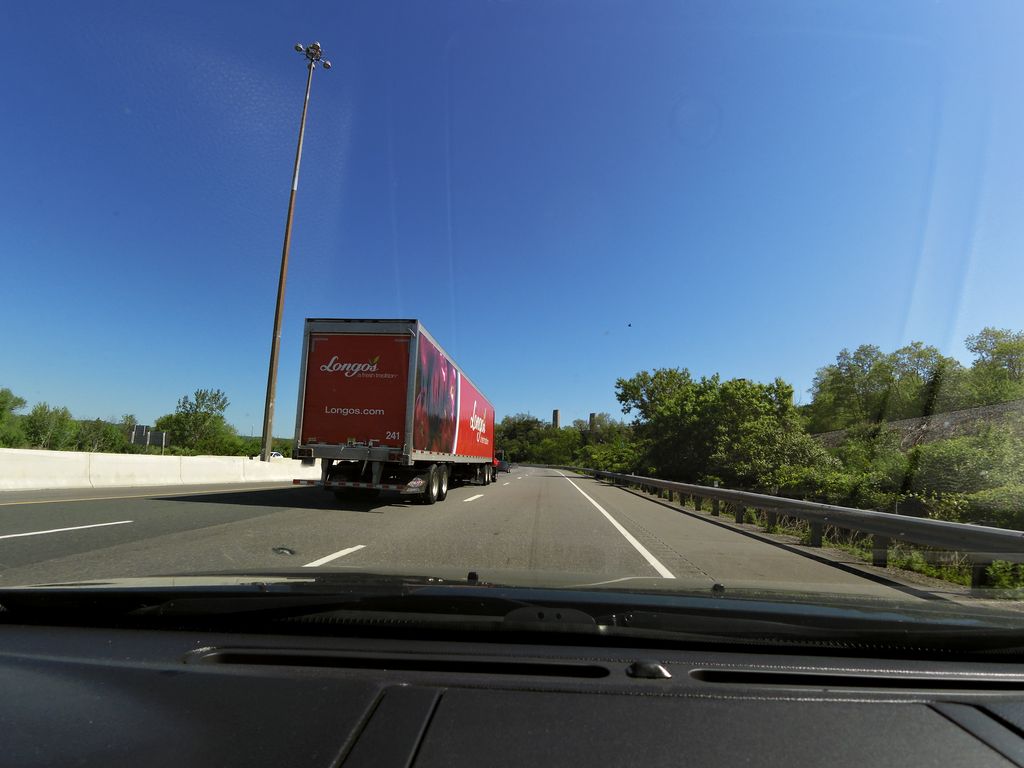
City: hamilton